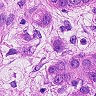
Metastatic tissue present: yes